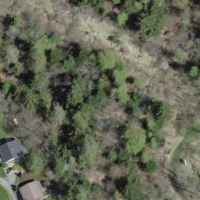
EUNIS habitat code: 55
Species observed at this site:
Melanargia galathea